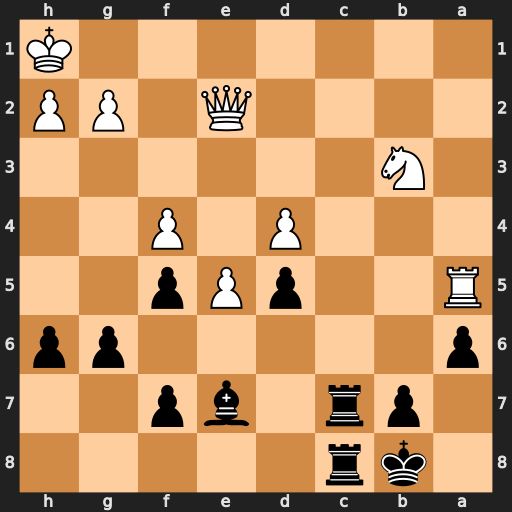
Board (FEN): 1kr5/1pr1bp2/p5pp/R2pPp2/3P1P2/1N6/4Q1PP/7K
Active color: b
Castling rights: -
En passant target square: -
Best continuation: Rc1+ Nxc1 Rxc1+ Qd1 Rxd1#